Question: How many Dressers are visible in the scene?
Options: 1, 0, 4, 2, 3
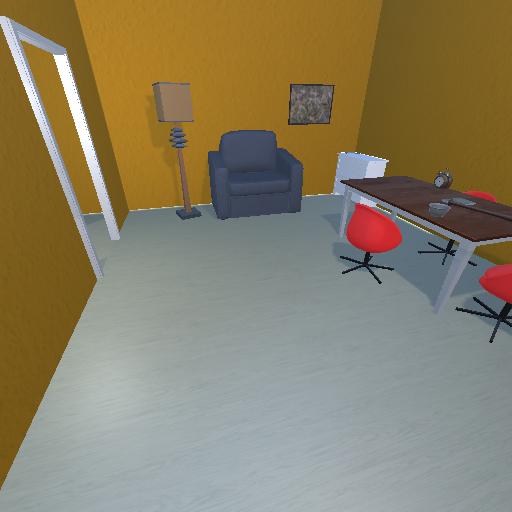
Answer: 1